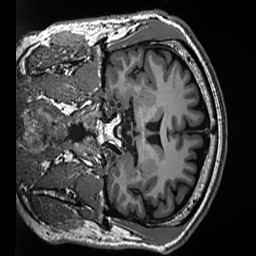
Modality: T1w
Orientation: coronal
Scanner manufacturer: siemens
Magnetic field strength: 3 T
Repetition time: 2.5 s
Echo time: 0.00299 s